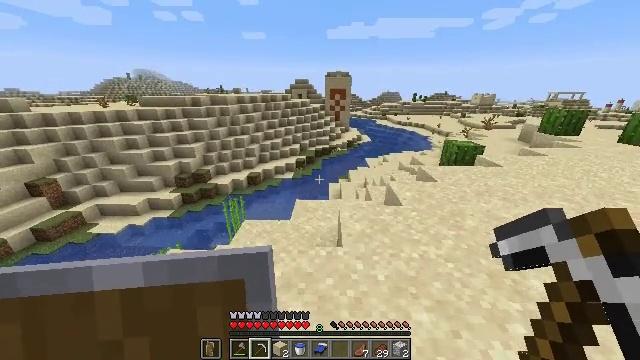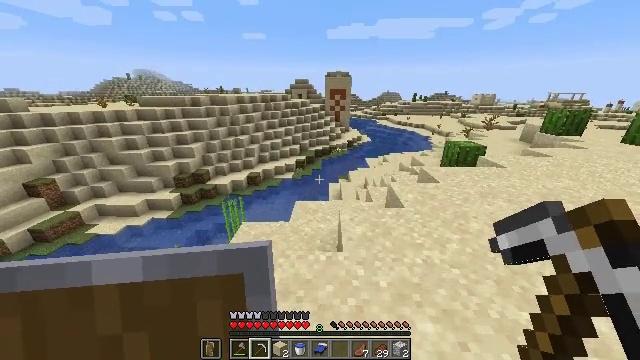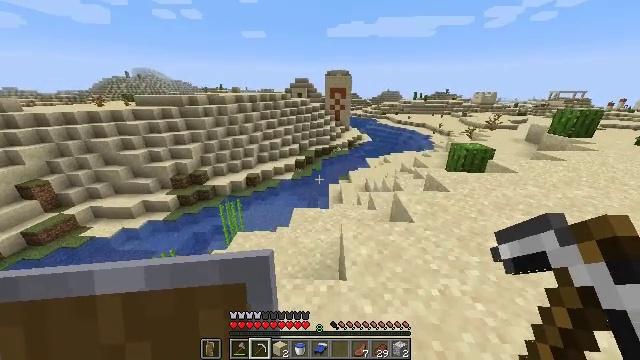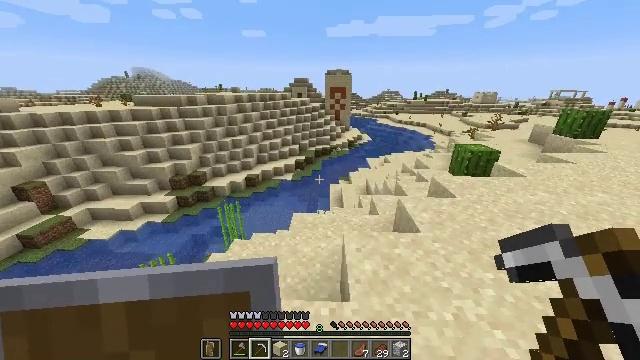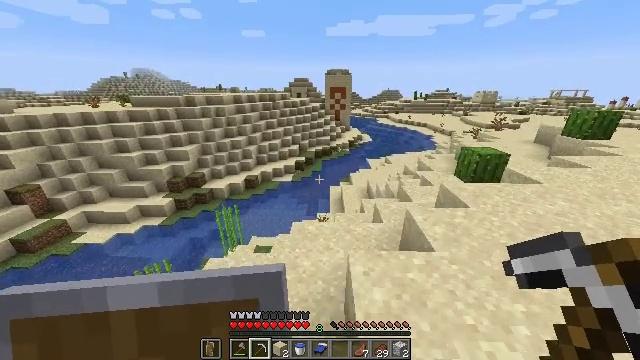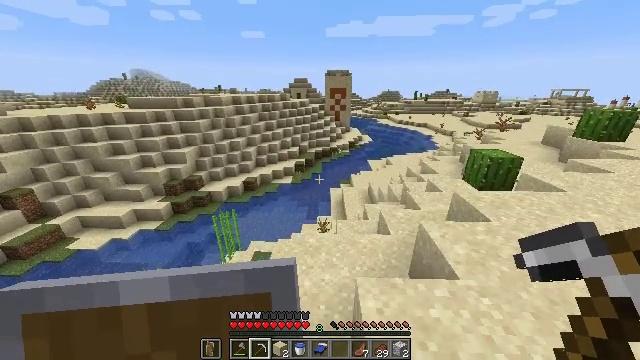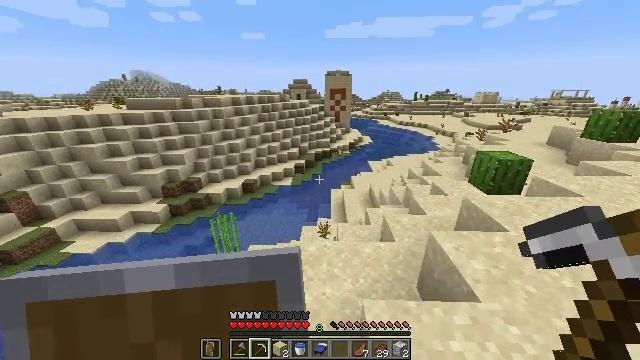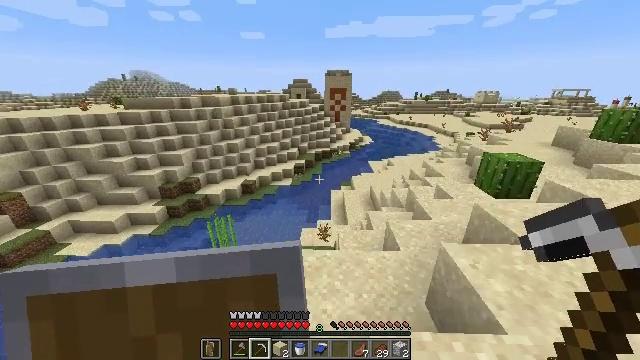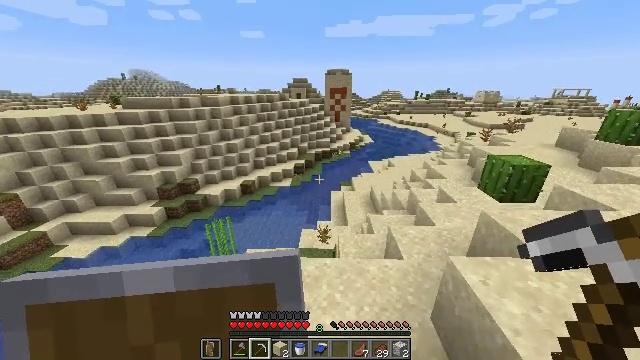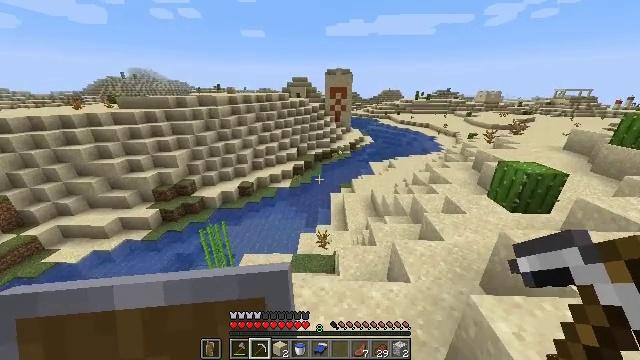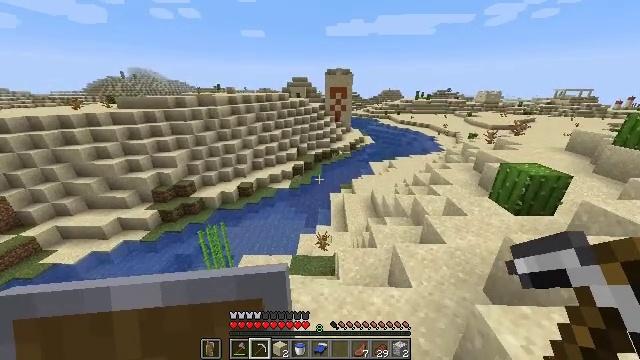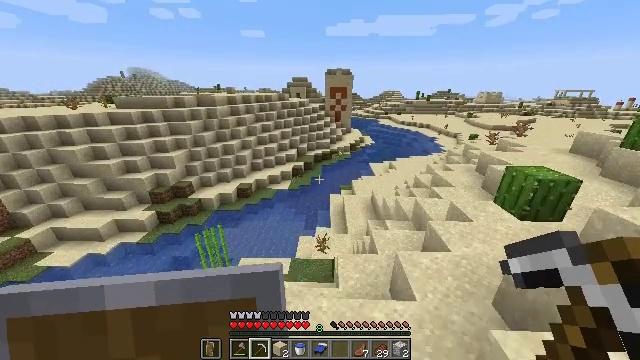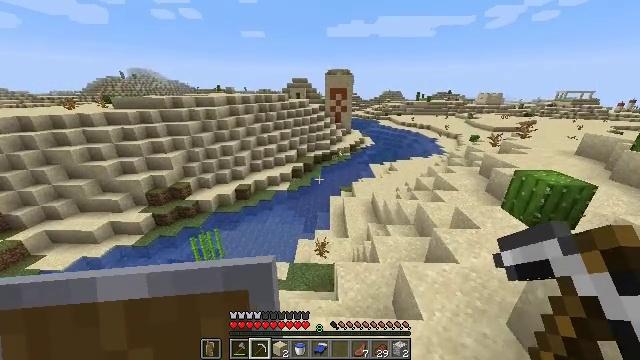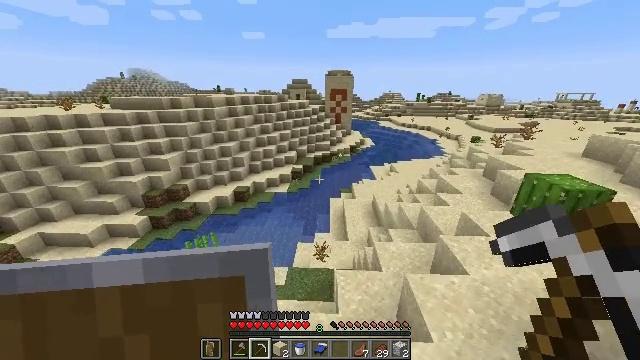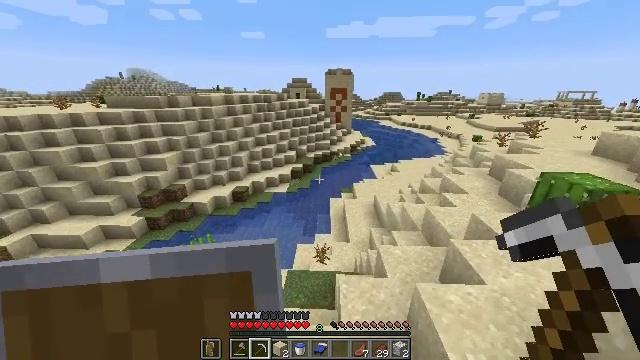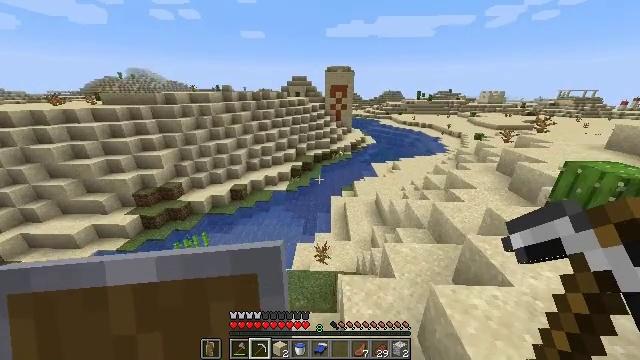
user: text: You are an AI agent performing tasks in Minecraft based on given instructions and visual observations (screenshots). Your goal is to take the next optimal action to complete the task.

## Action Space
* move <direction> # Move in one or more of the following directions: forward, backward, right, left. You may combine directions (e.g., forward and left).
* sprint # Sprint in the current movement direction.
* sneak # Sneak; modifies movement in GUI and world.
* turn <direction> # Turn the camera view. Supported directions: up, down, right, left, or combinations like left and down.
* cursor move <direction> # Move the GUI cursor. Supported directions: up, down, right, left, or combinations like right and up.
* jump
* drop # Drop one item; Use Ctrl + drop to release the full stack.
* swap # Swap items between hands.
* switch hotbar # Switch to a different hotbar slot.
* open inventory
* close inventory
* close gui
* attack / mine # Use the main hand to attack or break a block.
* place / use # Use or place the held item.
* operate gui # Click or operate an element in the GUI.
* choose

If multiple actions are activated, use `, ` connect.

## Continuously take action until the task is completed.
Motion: motion action
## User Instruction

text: Mine the orange terracotta block.
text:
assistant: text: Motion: move forward, sprint
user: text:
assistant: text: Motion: move forward, sprint
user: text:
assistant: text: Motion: move forward, sprint
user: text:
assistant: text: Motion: move forward, sprint
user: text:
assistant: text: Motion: move forward, sprint
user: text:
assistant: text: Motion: move forward
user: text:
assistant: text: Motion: move forward
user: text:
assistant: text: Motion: move forward
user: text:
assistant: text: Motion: move forward
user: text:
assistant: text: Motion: move forward
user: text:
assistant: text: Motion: move forward
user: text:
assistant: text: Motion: move forward
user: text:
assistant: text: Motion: move forward
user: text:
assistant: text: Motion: move forward
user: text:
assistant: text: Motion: move forward
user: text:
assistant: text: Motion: move forward
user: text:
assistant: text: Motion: move forward
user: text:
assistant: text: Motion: move forward, turn right and up
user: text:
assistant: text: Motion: move forward, turn right and up
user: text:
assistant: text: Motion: move forward
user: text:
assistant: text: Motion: move forward
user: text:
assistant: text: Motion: move forward
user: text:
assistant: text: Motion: move forward
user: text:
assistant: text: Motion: move forward
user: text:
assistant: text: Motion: move forward
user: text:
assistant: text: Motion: move forward
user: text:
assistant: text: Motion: move forward
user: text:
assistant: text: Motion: move forward
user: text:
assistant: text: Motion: move forward
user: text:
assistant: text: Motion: move forward